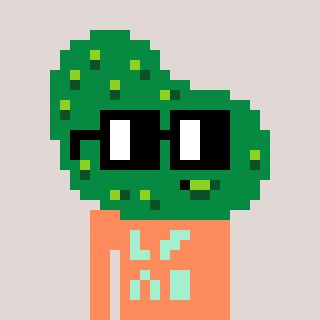
a pixel art character with square black glasses, a pickle-shaped head and a peachy-colored body on a warm background